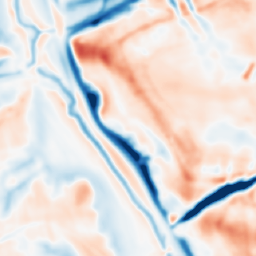
Category: multiscale
Decomposition family: dog
Decomposition parameters: sigma_low: 2
sigma_high: 10
Upsampling method: nearest
Upsampling parameters: scale: 2
Upsampling scale: 2